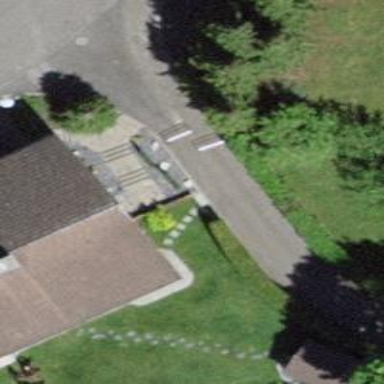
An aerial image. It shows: Cycle barrier.